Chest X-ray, PA view. Patient: 74 years old, sex M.
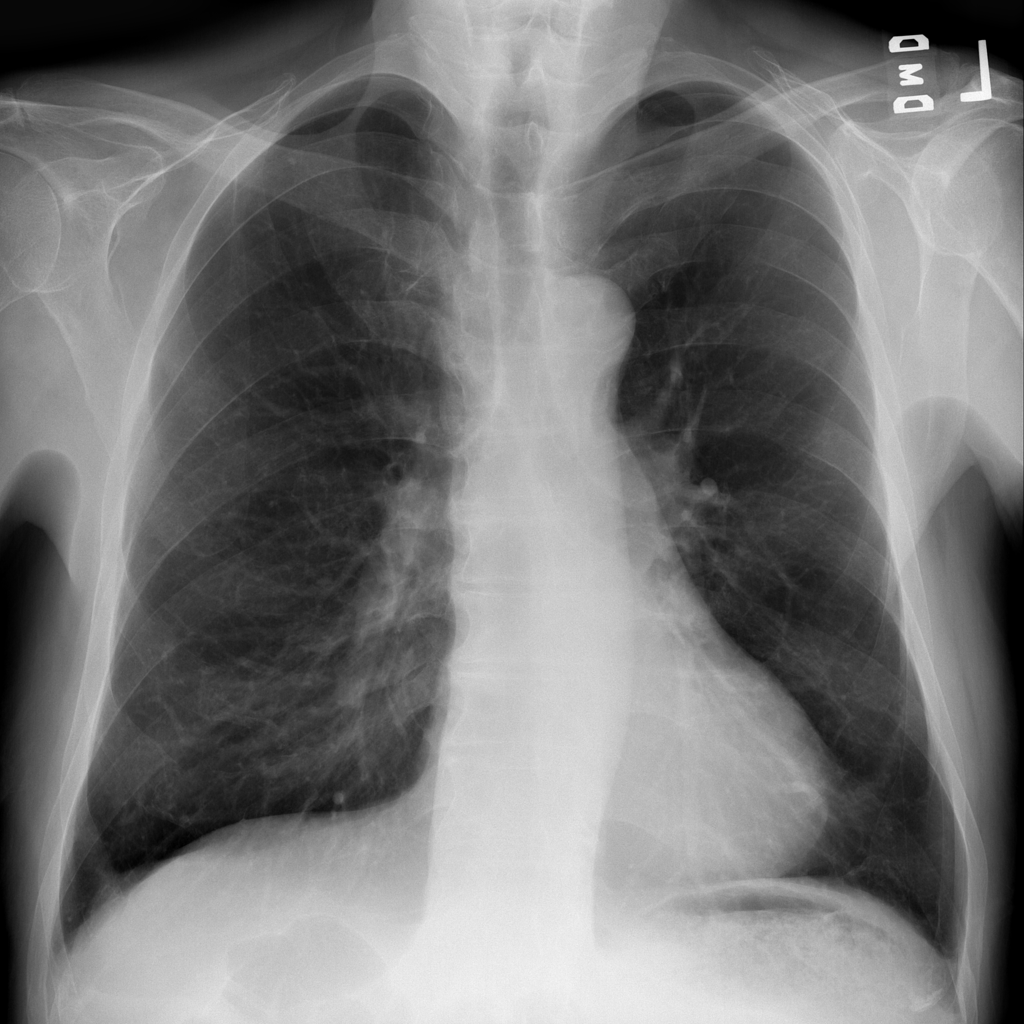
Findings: Nodule